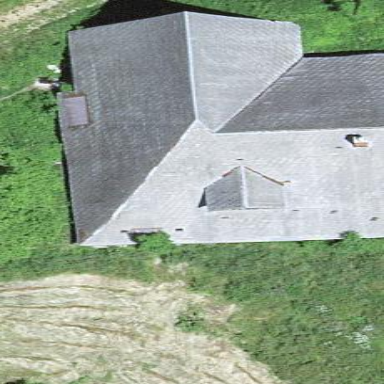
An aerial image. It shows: Farm building.